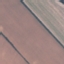
Land use / land cover: AnnualCrop